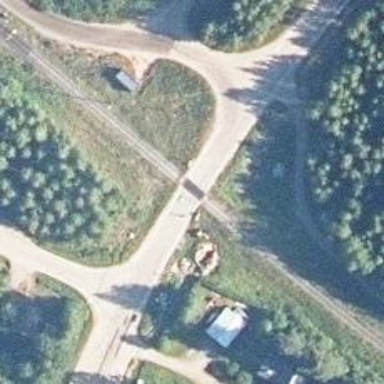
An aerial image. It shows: Level crossing with both lights and saltire in place.